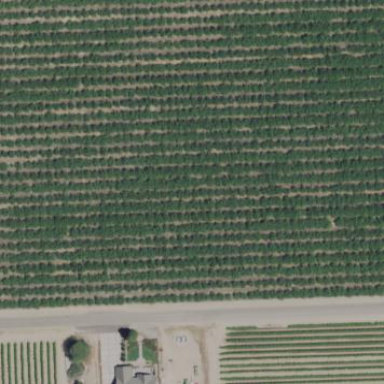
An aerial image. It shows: Almond orchard with rows of almond trees.